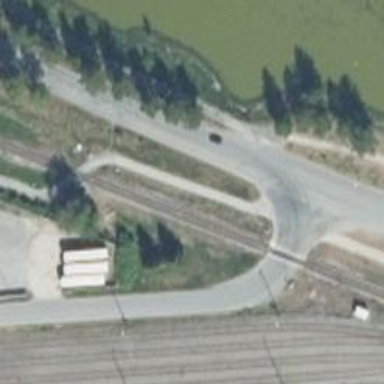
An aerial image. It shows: Light railway signal with light crossing form.